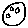
Label: moon